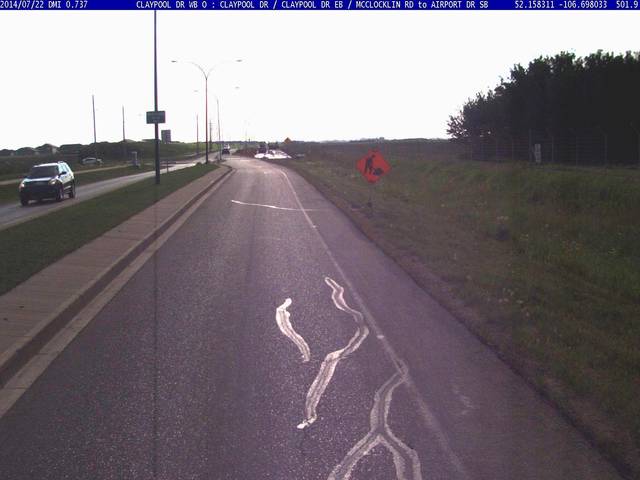
Region: Canada
Coordinates: 52.158, -106.698